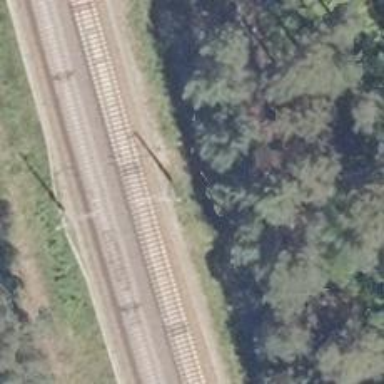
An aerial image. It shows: Solitary milestone along the railway.